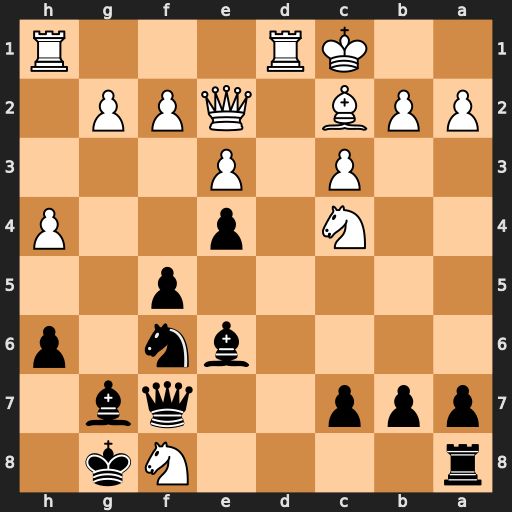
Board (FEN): r4Nk1/ppp2qb1/4bn1p/5p2/2N1p2P/2P1P3/PPB1QPP1/2KR3R
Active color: b
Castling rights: -
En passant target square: -
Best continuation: Bxc4 Qxc4 Qxc4 Bb3 Qxb3